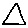
Label: triangle